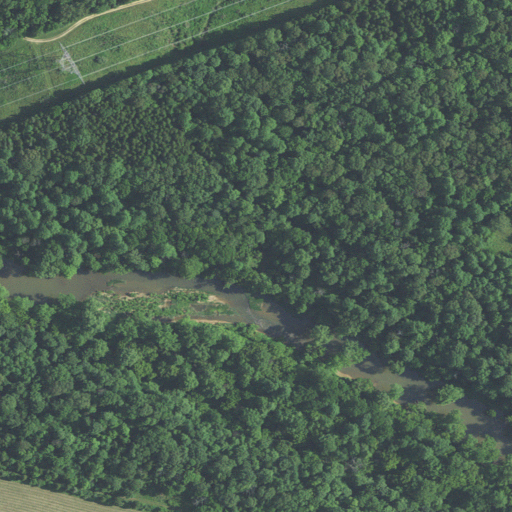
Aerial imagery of valley in Indiana named Haiti Hollow containing deciduous forest, mixed forest, open water, grassland, open development, and pasture